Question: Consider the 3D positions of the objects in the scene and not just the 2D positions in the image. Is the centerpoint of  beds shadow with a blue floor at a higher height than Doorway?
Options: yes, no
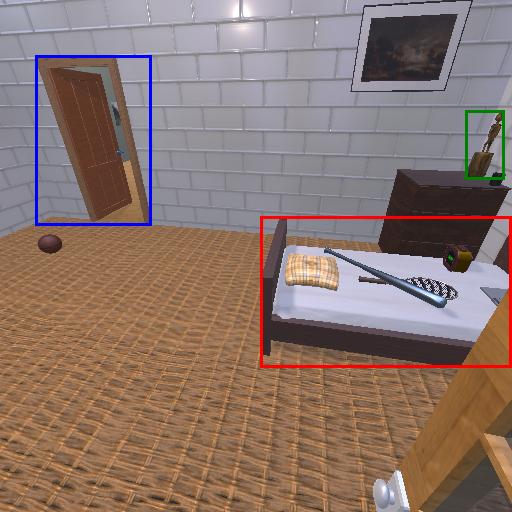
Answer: yes